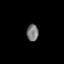
Tissue: prostate
Cell type: Myeloid cells
Senescence score: 0.756
Nuclear area (px): 187
Mean DAPI intensity: 124.053